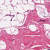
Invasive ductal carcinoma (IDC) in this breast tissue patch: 0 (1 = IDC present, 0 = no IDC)